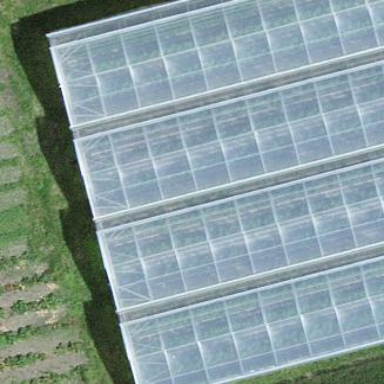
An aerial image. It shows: Greenhouse.